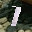
Label: 1